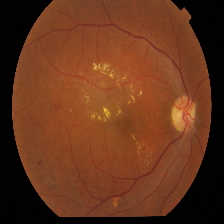
Diabetic retinopathy grade: Proliferative DR